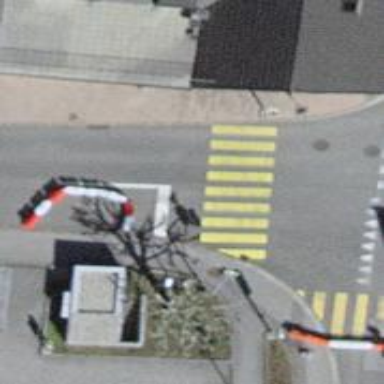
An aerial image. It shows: Road with traffic signals.